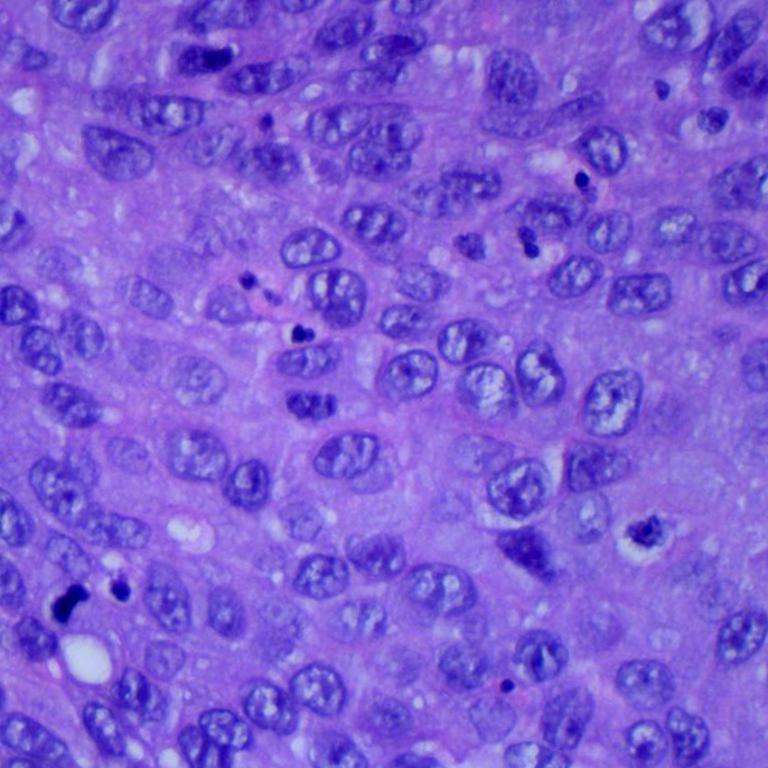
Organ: lung
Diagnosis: squamous carcinomas